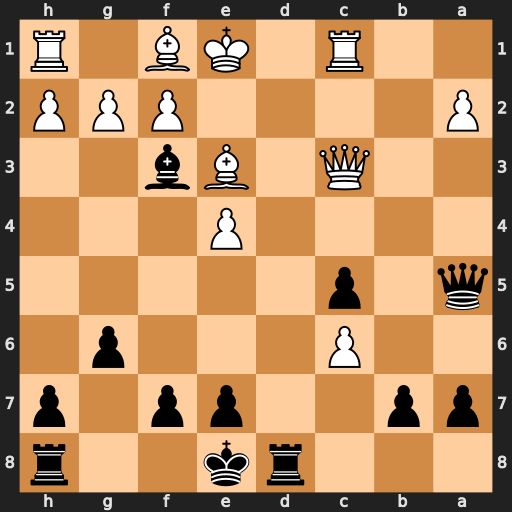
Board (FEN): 3rk2r/pp2pp1p/2P3p1/q1p5/4P3/2Q1Bb2/P4PPP/2R1KB1R
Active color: b
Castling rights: Kk
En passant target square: -
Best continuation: Qxc3+ Rxc3 Rd1#